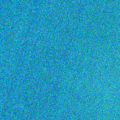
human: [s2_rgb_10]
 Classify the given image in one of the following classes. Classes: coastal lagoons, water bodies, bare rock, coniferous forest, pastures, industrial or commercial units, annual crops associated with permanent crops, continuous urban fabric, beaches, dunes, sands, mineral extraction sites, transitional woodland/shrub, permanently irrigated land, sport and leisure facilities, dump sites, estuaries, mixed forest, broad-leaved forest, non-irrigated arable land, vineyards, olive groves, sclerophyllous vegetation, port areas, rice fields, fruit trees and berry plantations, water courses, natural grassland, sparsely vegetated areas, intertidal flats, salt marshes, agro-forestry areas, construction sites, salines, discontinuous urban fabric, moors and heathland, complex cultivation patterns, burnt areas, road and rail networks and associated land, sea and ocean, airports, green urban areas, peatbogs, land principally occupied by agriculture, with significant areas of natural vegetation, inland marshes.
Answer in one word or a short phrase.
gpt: sea and ocean